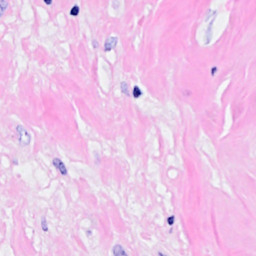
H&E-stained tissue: Breast